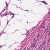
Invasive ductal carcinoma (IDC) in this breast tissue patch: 0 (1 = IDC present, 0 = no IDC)